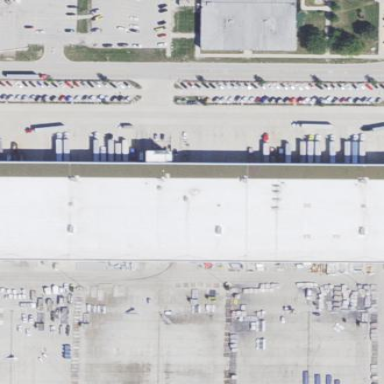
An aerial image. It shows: Industrial distributor warehouse.